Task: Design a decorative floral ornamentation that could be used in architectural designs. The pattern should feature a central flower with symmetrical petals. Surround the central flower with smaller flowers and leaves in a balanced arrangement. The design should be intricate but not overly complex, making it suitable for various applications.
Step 655:
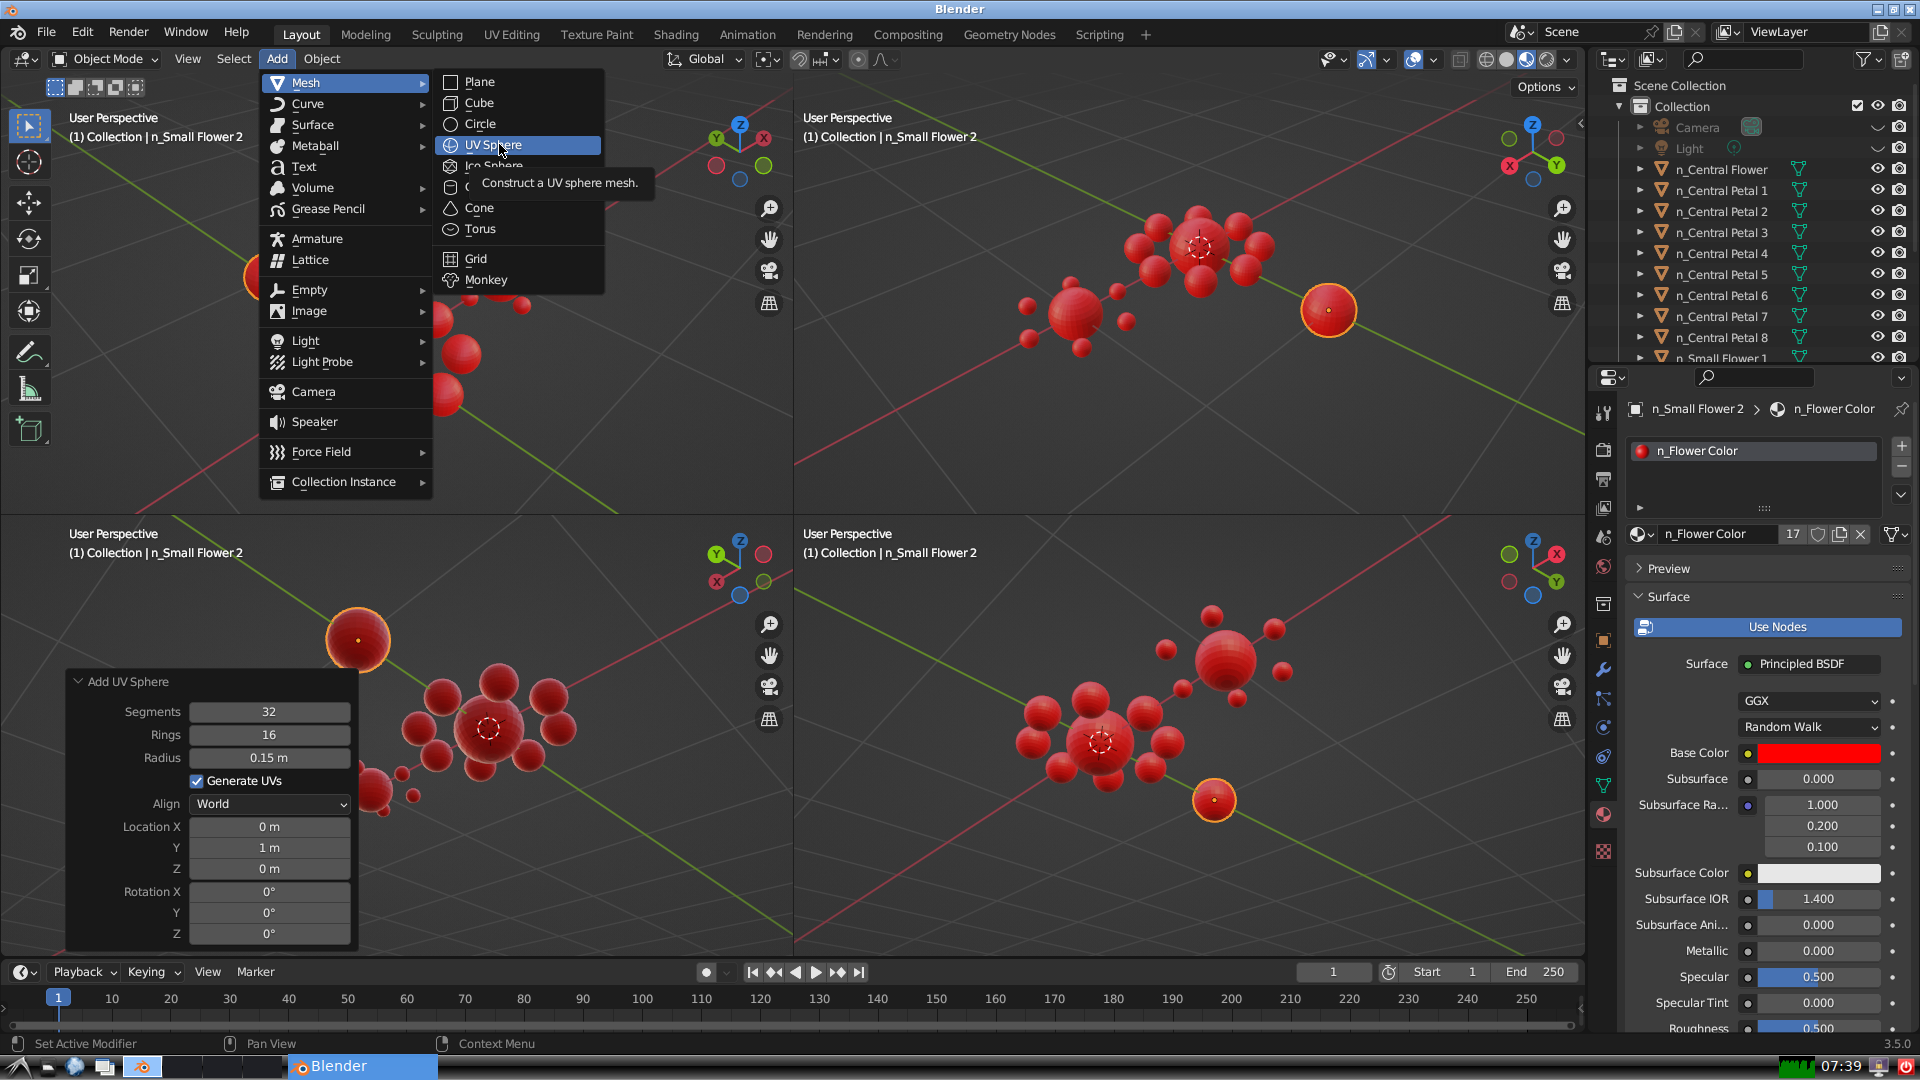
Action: click: no